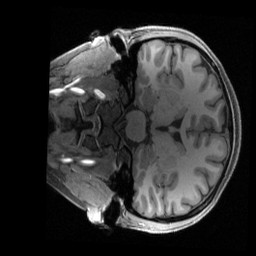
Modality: T1w
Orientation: coronal
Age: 30
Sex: female
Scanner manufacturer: siemens
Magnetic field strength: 3 T
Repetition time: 2.4 s
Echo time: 0.00222 s